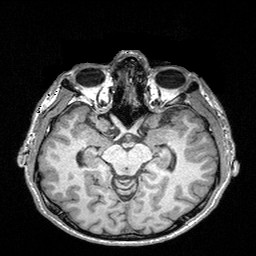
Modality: T1w
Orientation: coronal
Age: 30
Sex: male